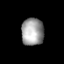
Tissue: prostate
Cell type: T cells
Senescence score: 0.3357
Nuclear area (px): 602
Mean DAPI intensity: 158.241